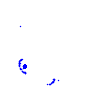
Particle: electron